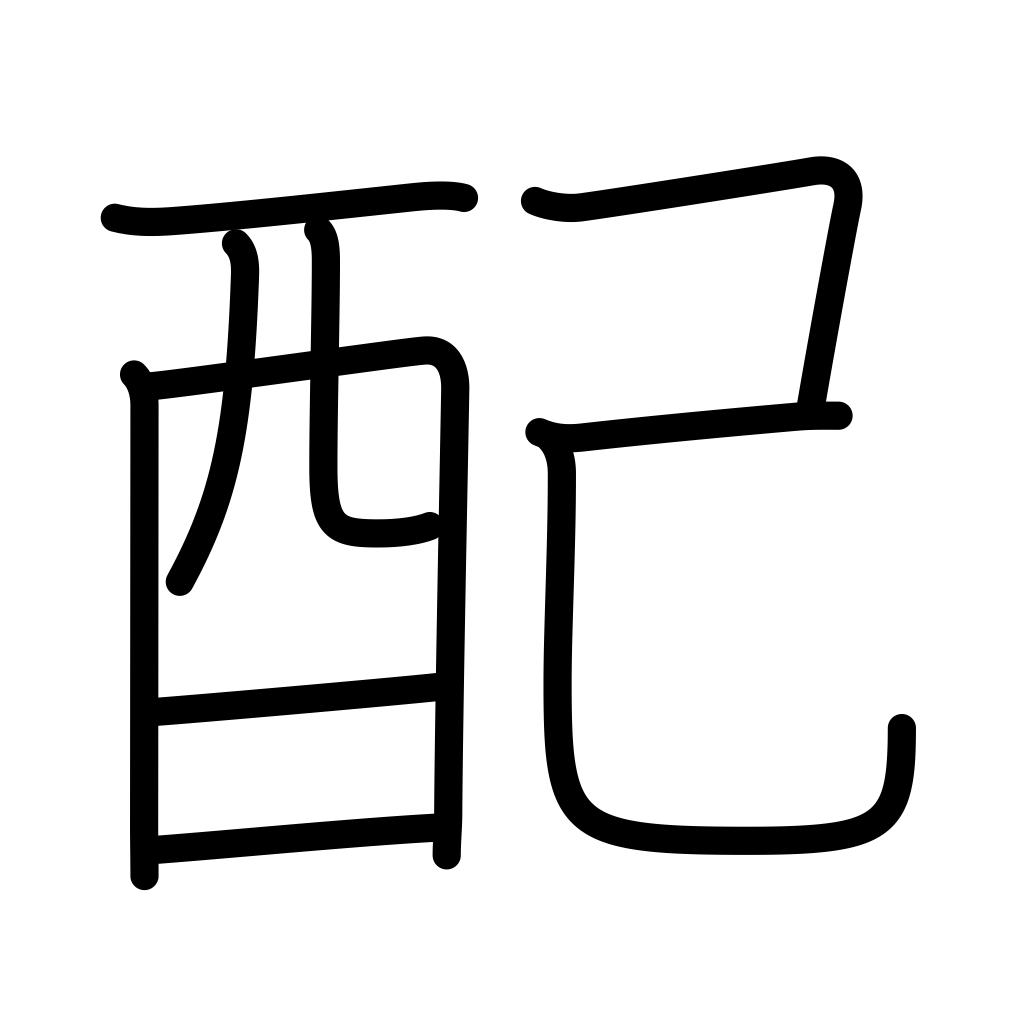
Meaning: distribute, spouse, exile, rationing